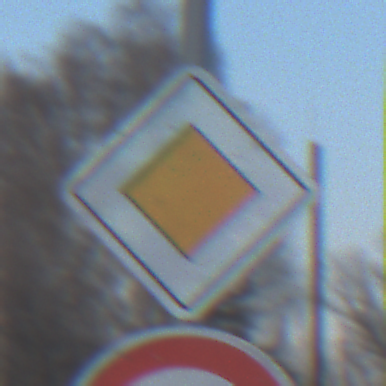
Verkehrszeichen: Vorfahrtsstrasse
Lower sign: Geschwindigkeit80
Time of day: SunriseSunset
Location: Outdoor (Suburban)
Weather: PartlyCloudy
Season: Winter
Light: Natural